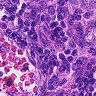
Metastatic tissue present: no